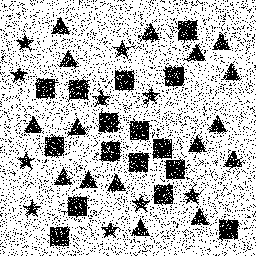
Squares: 16
Triangles: 16
Stars: 10
Total shapes: 42